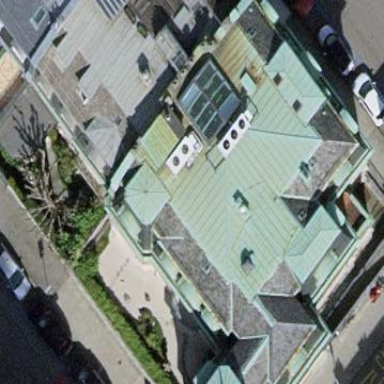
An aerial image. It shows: Museum building.